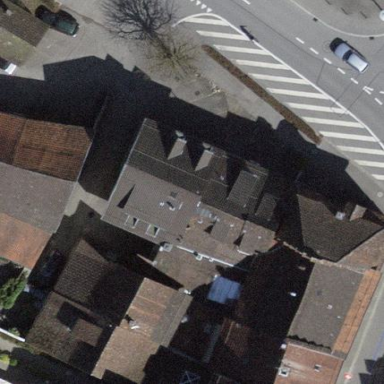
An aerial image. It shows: Terrace building.